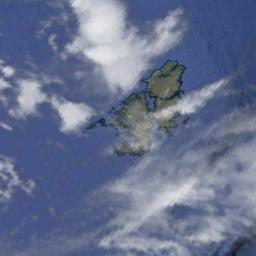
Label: cloud